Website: home-depot
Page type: review-order
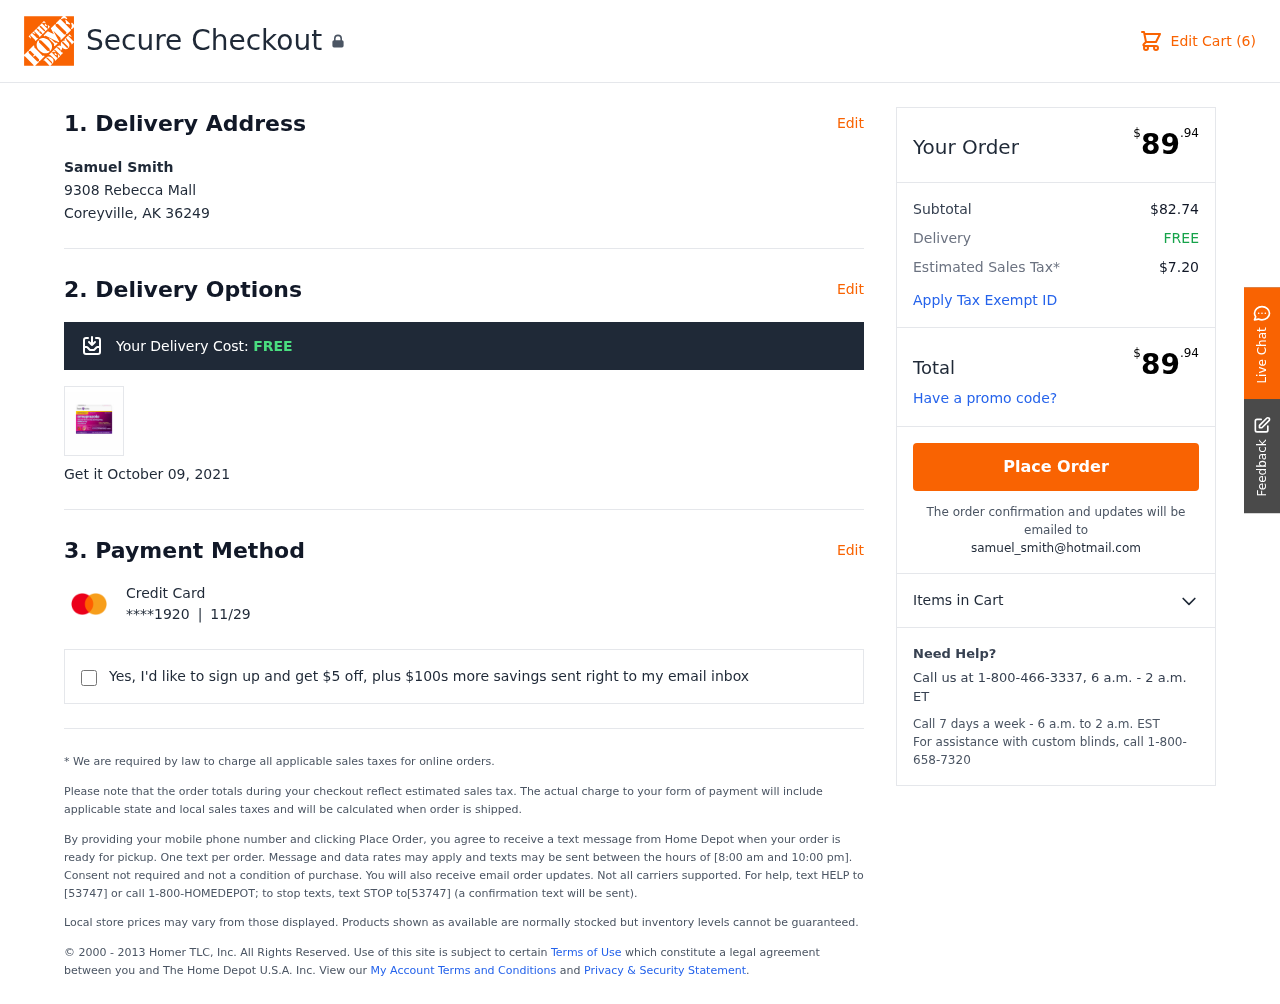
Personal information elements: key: PII_CARD_EXPIRY
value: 11/29
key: PII_CARD_LAST4
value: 1920
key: PII_CITY_STATE_ZIP
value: Coreyville, AK 36249
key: PII_EMAIL
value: samuel_smith@hotmail.com
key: PII_FULLNAME
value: Samuel Smith
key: PII_STREET
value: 9308 Rebecca Mall
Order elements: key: ORDER_NUM_ITEMS
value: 6
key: ORDER_SHIPPING_COST
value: FREE
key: ORDER_DELIVERY_DATE
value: October 09, 2021
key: ORDER_TOTAL
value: $89.94
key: ORDER_SUBTOTAL
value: $82.74
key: ORDER_TAX
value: $7.20